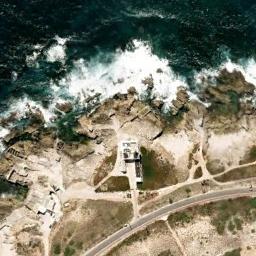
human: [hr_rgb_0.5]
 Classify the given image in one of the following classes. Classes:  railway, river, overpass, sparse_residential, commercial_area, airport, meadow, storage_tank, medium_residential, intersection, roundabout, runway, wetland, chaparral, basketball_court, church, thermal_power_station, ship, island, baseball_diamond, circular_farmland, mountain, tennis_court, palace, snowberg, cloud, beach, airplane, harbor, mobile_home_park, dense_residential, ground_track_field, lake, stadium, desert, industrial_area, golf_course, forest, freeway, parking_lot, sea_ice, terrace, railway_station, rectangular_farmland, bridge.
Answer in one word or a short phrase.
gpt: beach